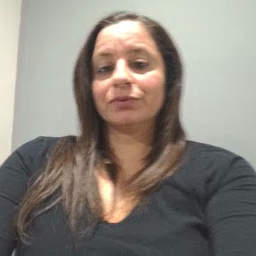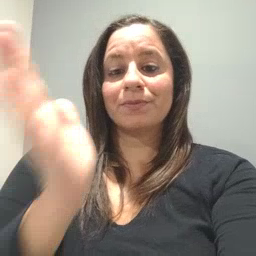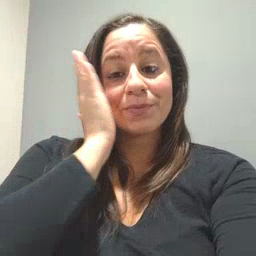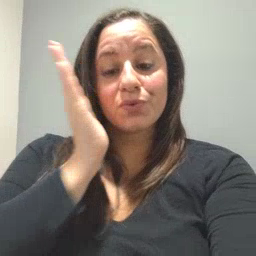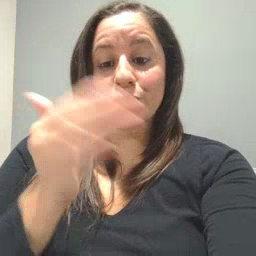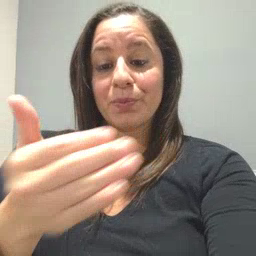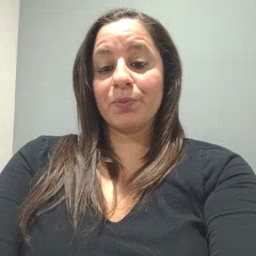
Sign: bedroom